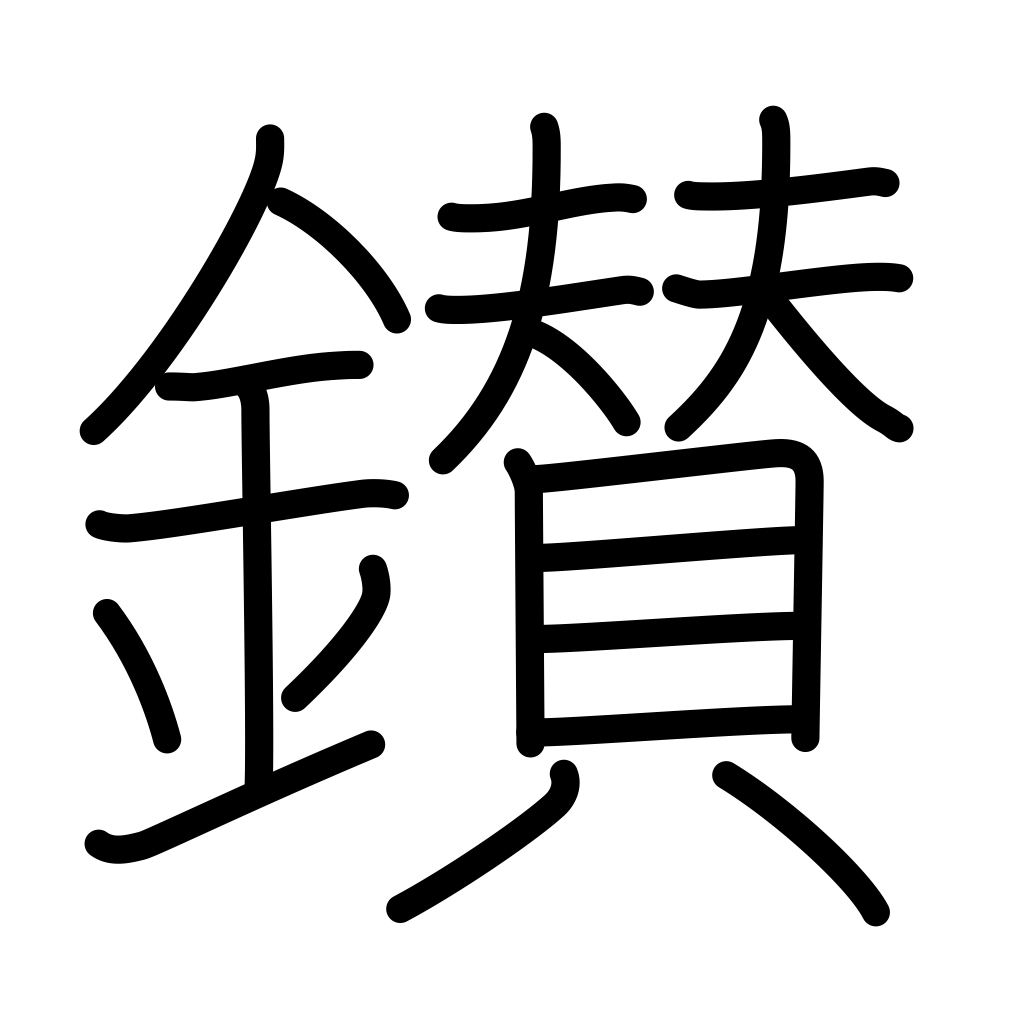
Meaning: make fire by rubbing sticks